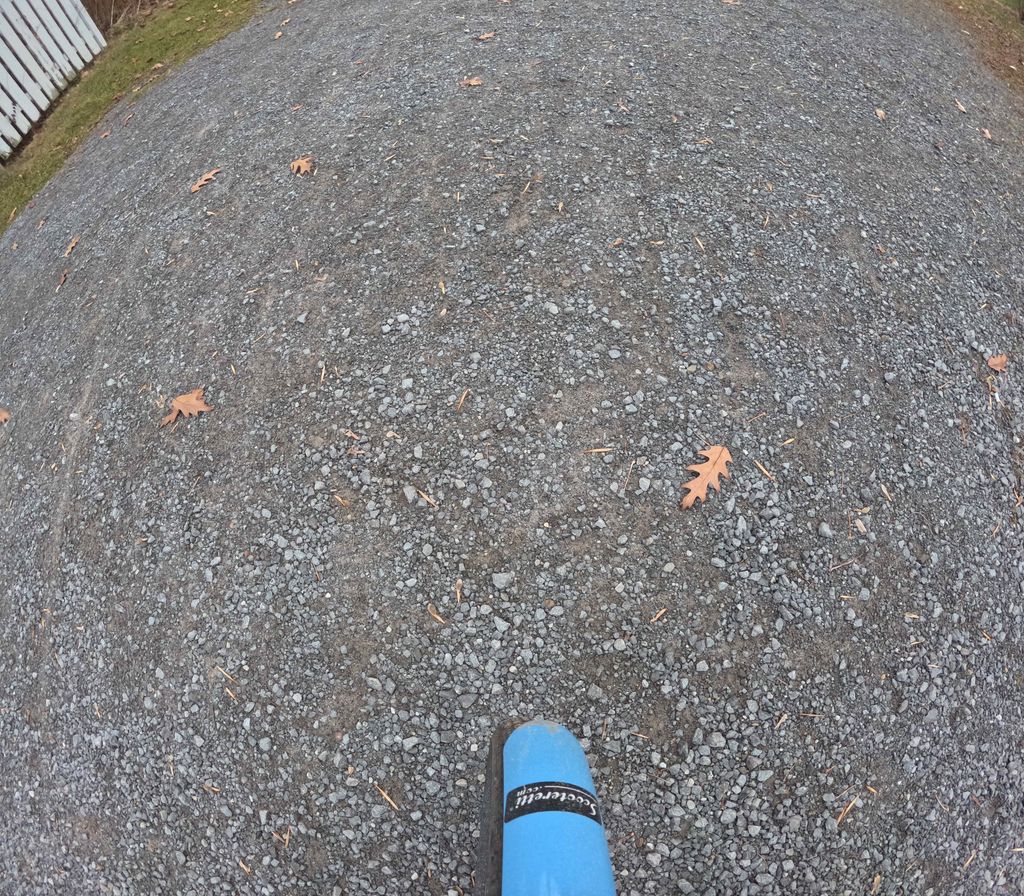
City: ottawa-gatineau